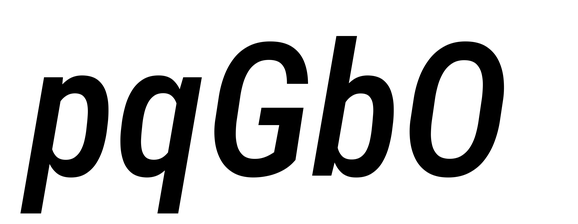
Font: Roboto-Italic_Condensed_Medium_Italic